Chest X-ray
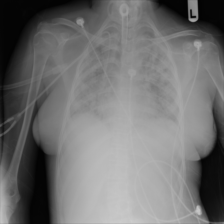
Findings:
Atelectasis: negative
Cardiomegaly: negative
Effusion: negative
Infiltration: positive
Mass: negative
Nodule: negative
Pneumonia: negative
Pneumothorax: negative
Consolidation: positive
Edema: negative
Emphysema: negative
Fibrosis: negative
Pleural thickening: negative
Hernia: negative